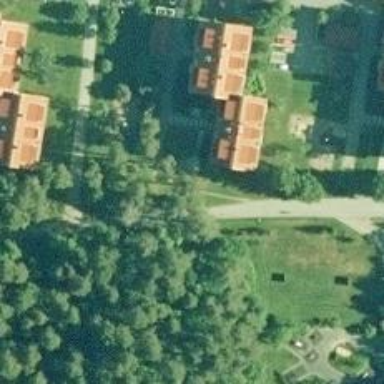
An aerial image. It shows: Path.